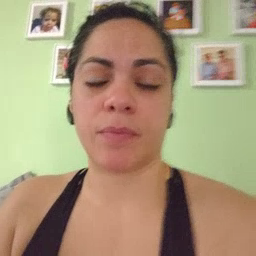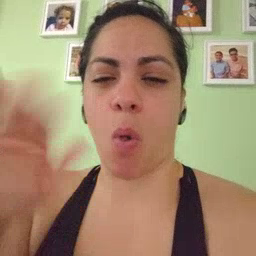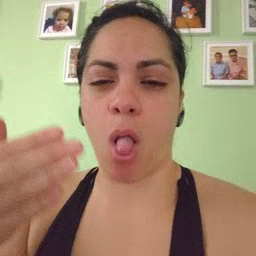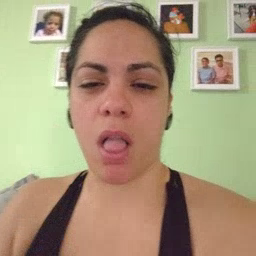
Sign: all